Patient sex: M
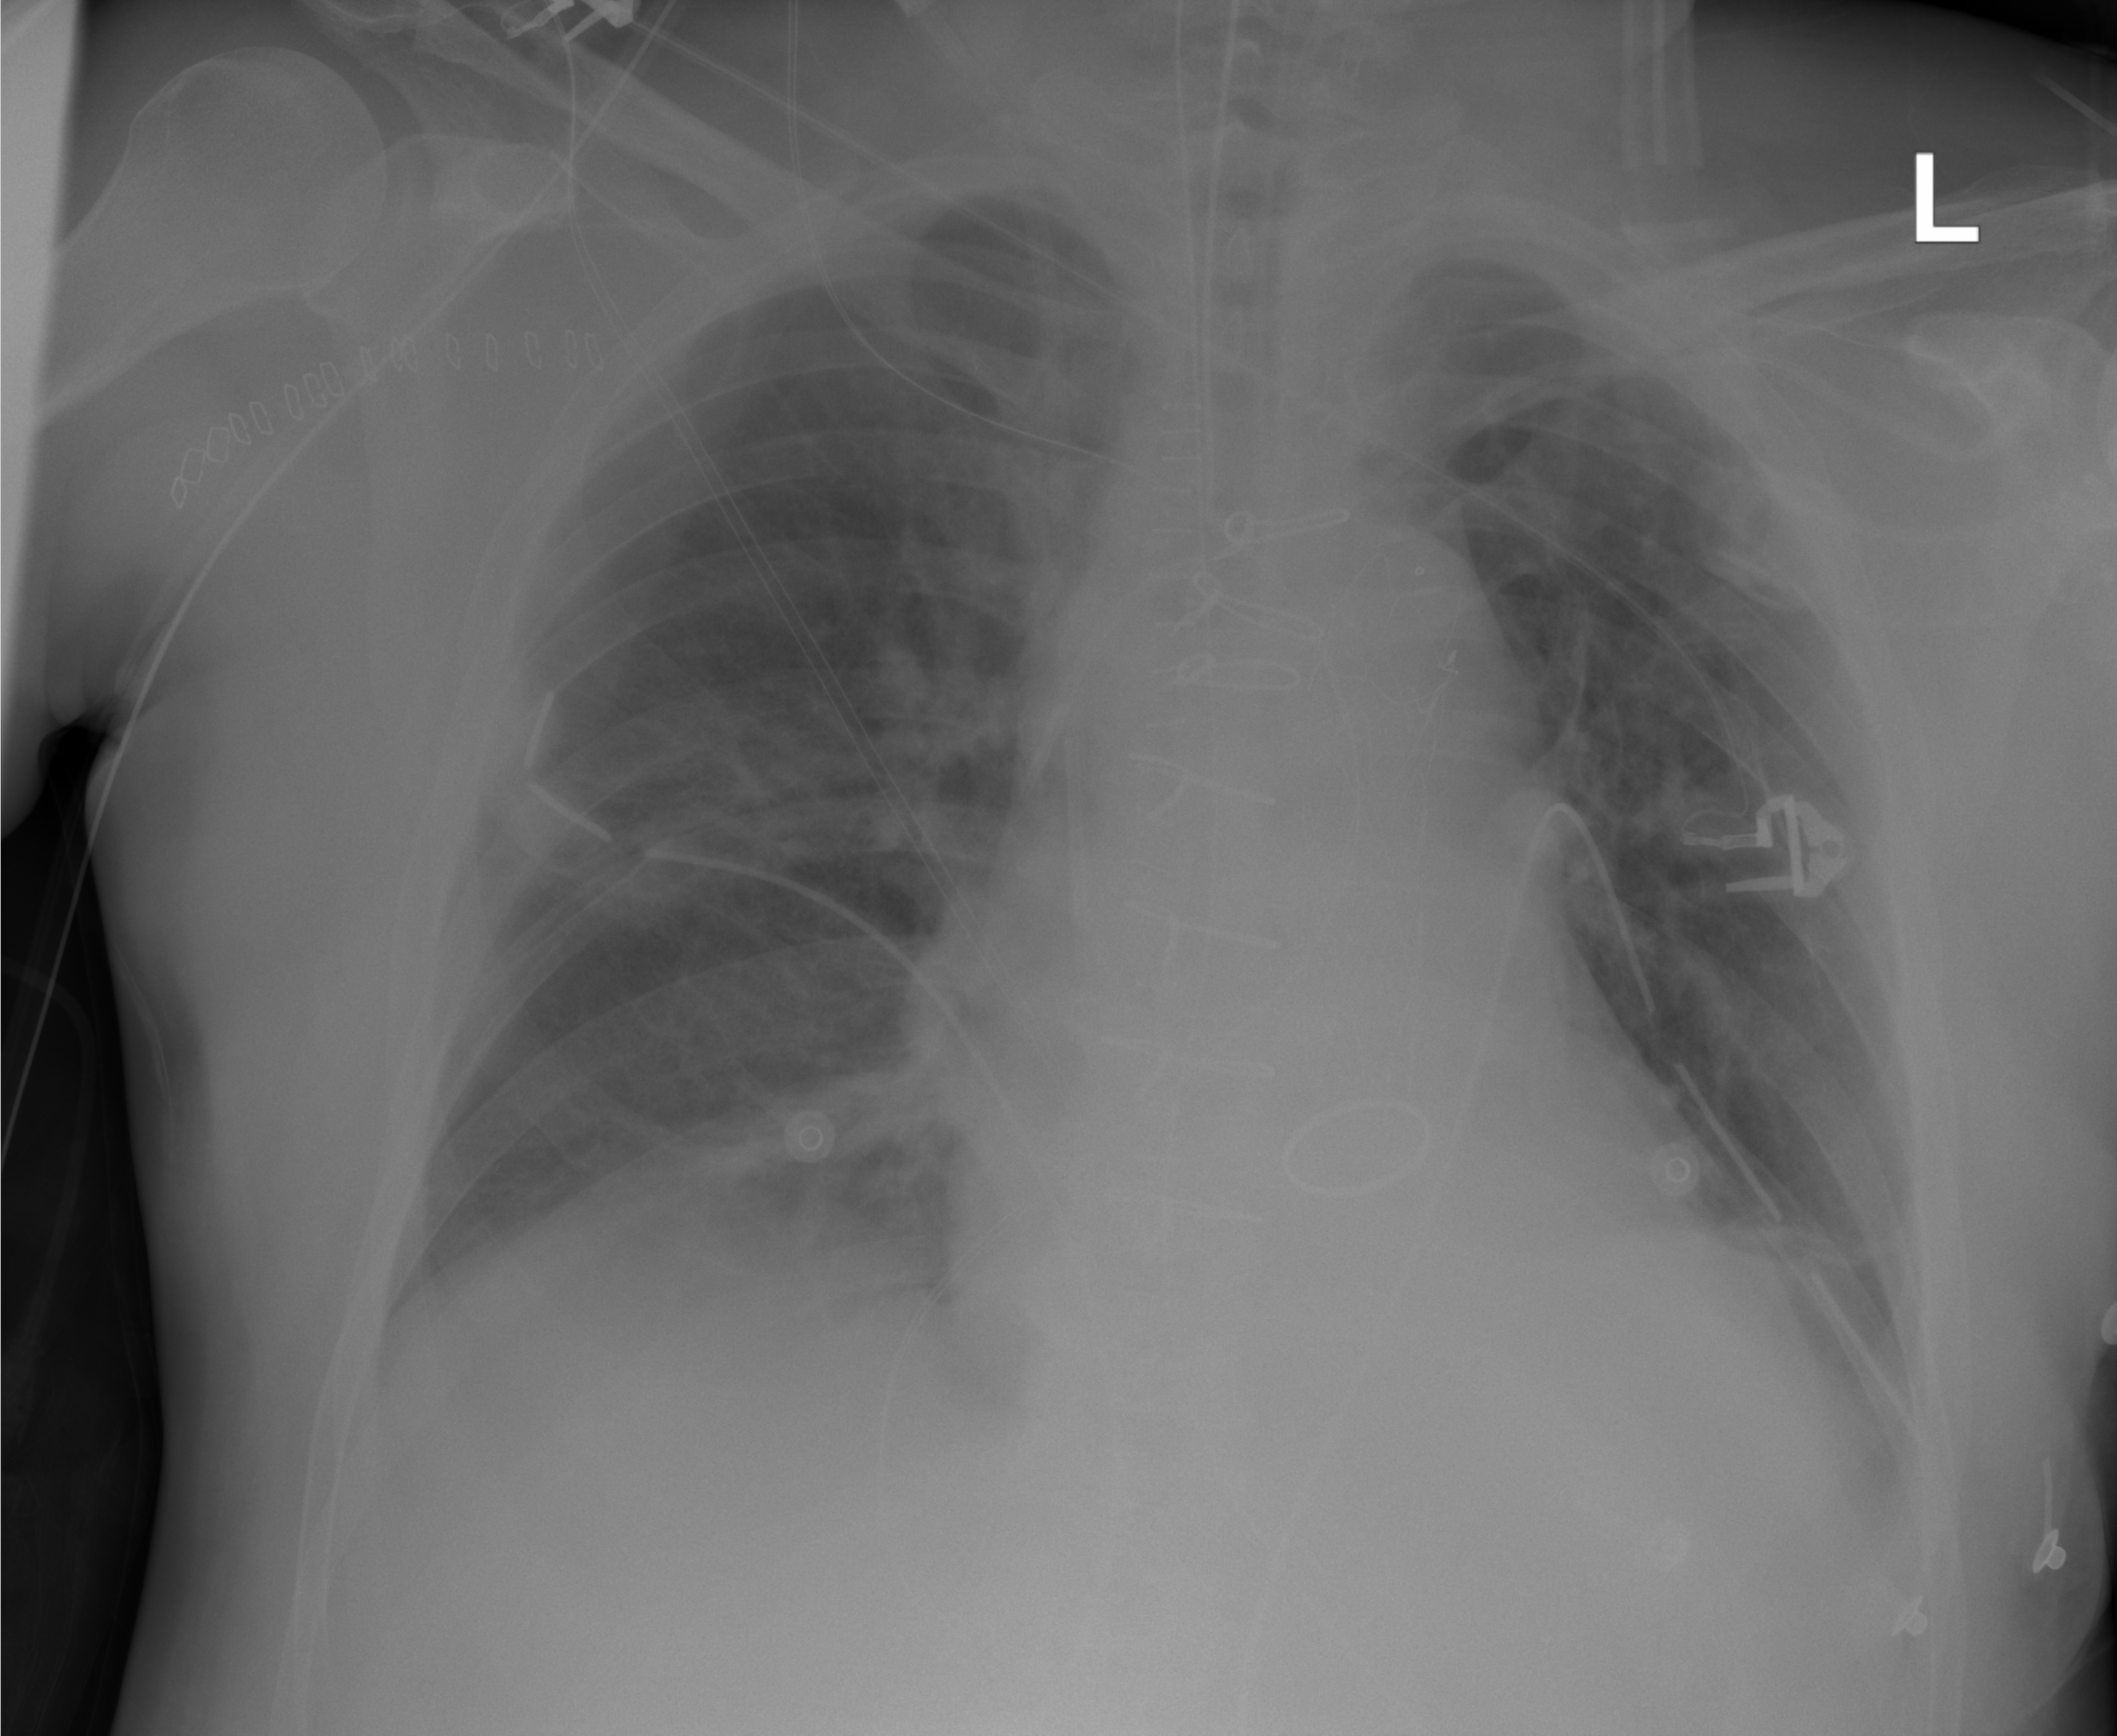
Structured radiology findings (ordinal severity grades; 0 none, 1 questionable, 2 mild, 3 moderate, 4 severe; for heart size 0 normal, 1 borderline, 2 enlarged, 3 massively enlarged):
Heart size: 0
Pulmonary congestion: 1
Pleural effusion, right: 0
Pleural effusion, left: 0
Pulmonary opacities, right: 2
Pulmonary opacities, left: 0
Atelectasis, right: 2
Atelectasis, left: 1